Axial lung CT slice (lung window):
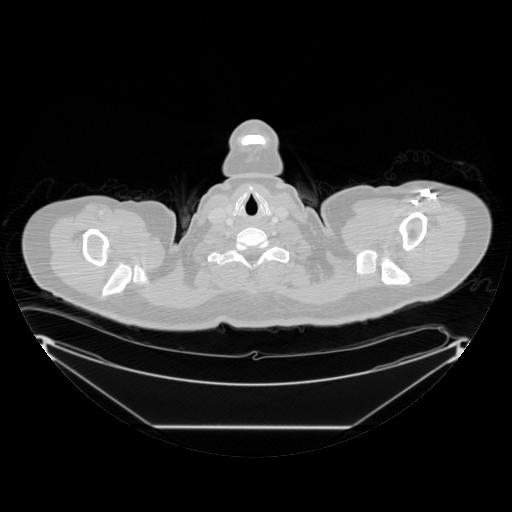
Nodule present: no